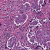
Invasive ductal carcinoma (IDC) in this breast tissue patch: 1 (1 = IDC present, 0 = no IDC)